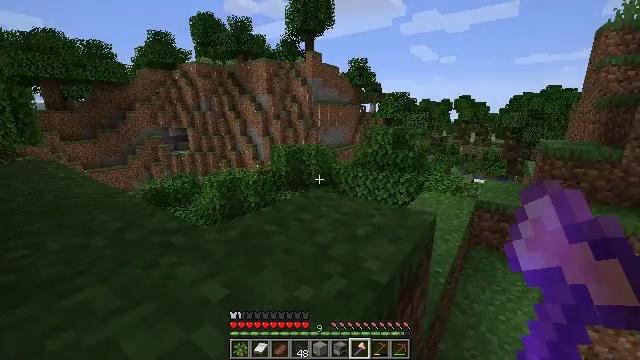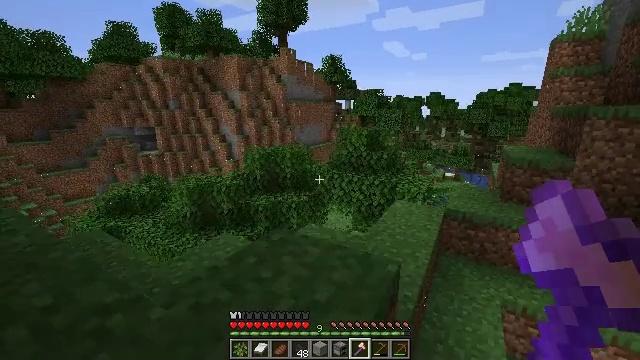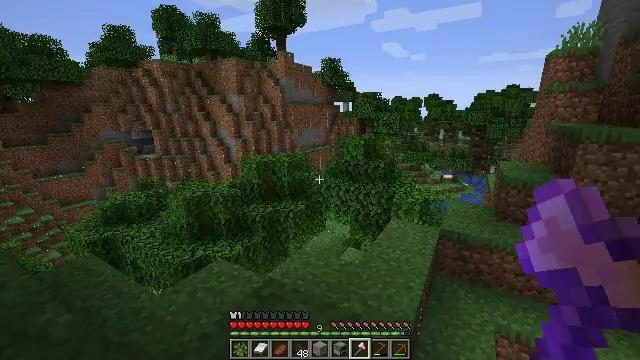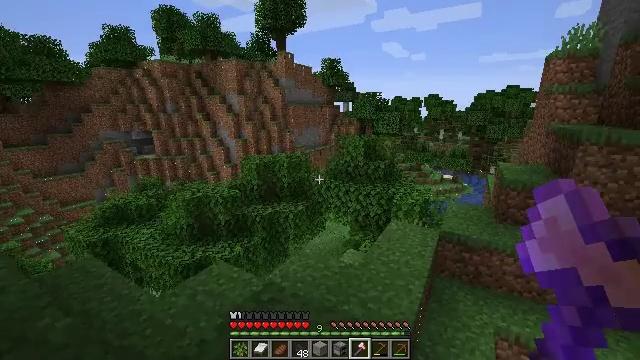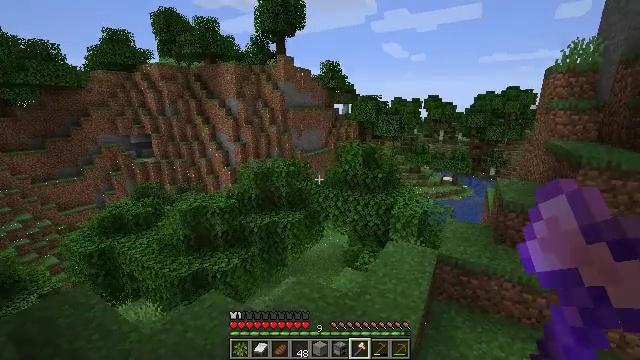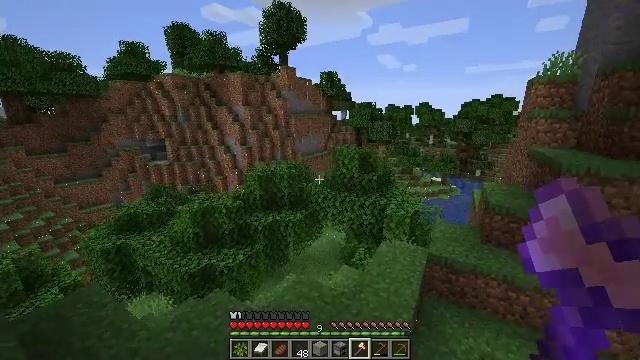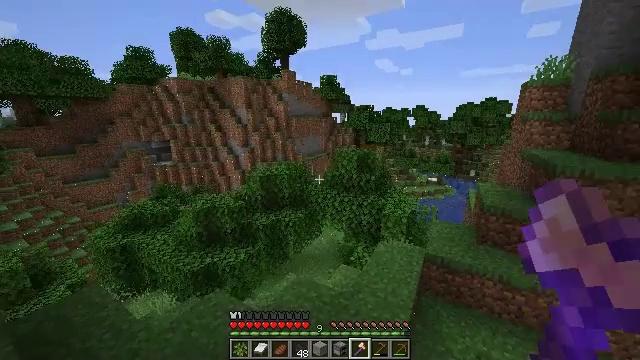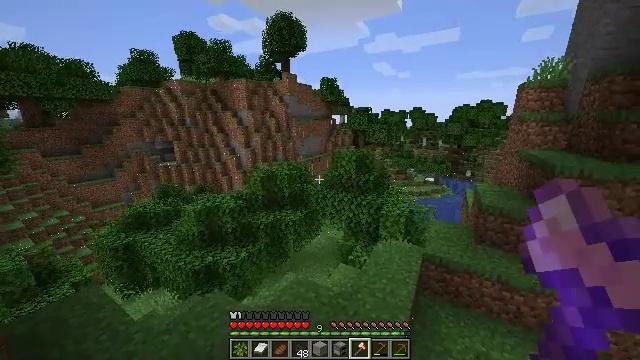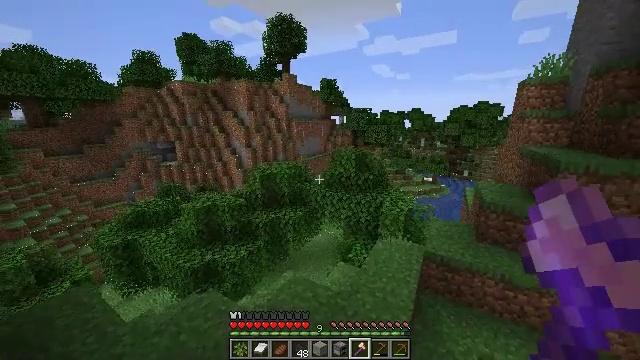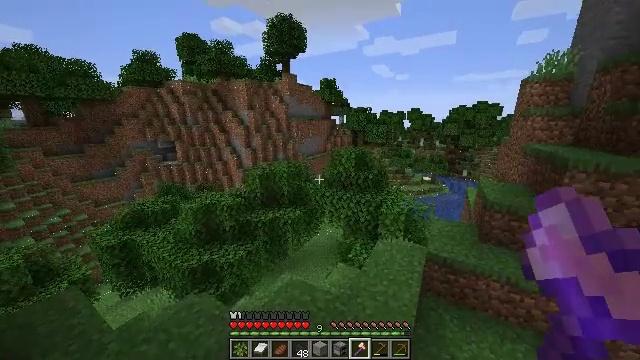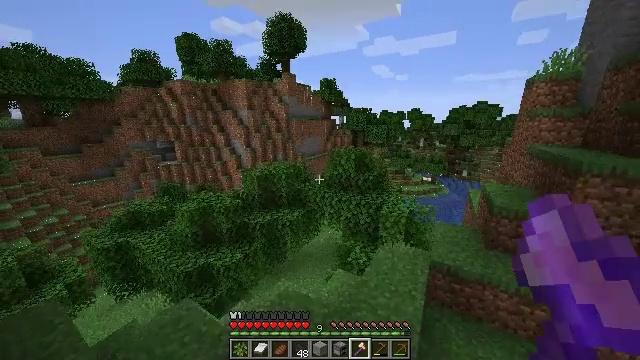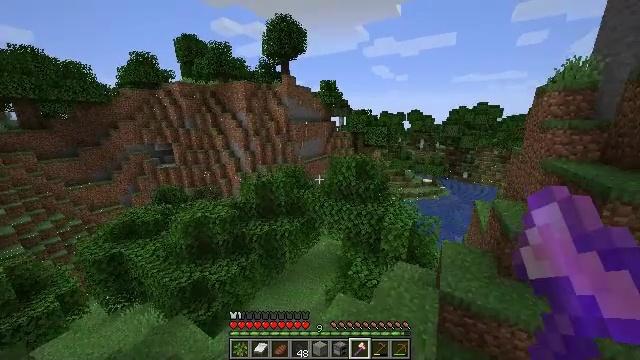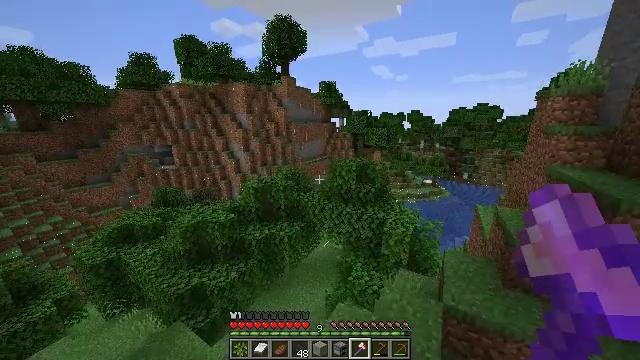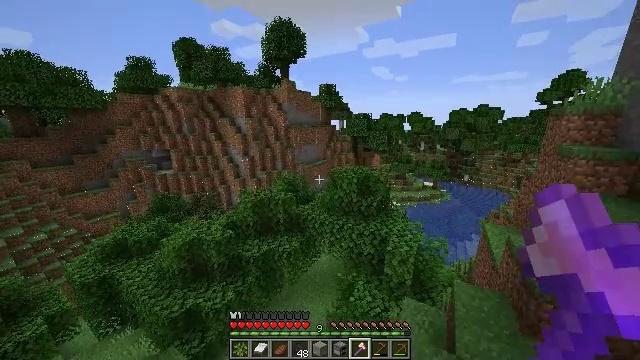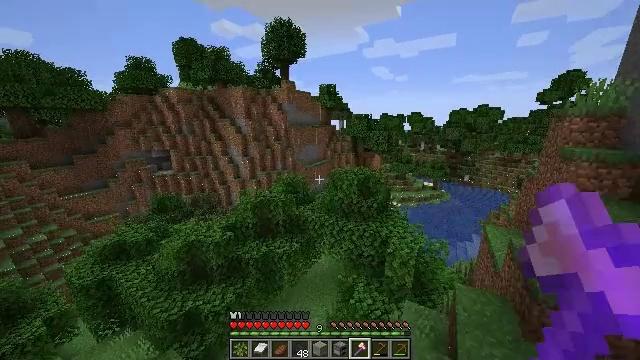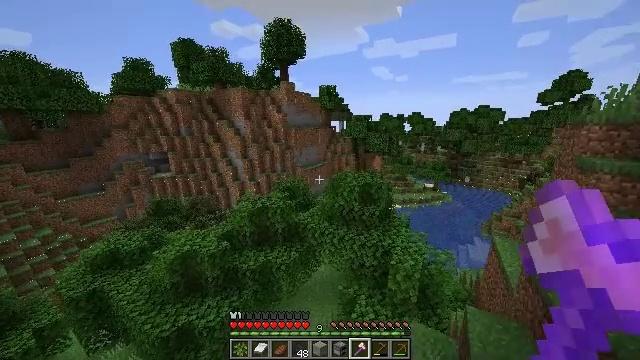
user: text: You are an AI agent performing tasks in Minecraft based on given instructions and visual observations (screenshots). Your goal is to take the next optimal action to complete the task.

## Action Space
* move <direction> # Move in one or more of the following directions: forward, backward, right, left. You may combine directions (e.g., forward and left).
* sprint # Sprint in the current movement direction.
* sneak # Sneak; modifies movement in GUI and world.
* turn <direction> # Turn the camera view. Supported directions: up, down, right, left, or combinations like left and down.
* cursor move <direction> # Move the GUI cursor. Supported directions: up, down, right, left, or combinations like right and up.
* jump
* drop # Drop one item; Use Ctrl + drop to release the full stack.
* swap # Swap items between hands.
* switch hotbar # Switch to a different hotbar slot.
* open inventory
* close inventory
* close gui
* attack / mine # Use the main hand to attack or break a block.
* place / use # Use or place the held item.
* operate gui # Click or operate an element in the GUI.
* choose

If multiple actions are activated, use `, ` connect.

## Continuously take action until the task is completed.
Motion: motion action
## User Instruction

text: Collect some oak leaves.
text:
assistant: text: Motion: move forward, turn right and down, jump
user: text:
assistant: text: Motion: move forward, jump
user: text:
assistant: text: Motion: move forward, sprint, jump
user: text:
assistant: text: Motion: move forward, sprint, jump
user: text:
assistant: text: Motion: move forward, sprint, jump
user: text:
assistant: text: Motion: move forward, sprint, jump
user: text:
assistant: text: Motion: move forward, jump
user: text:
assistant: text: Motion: move forward, jump
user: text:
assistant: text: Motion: move forward, jump
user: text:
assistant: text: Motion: move forward, jump
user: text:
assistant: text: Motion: move forward, sprint, jump
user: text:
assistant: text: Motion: move forward, sprint, jump
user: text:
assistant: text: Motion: move forward, sprint, jump
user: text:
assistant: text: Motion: move forward, sprint, jump
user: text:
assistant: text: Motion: move forward, jump
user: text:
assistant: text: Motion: move forward, jump
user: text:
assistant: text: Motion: move forward, jump
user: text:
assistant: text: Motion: move forward, jump
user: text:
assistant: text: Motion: move forward, jump
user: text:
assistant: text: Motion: move forward, sprint, jump
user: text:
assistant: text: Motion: move forward, sprint, jump
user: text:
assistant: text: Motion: move forward, sprint, jump
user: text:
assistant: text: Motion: move forward, sprint, jump
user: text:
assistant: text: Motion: move forward, jump
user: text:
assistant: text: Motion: move forward, jump
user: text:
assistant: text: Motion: move forward, jump
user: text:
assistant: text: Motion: move forward, jump
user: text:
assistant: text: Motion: move forward, jump
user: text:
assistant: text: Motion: move forward, sprint, jump
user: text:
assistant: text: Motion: move forward, sprint, jump